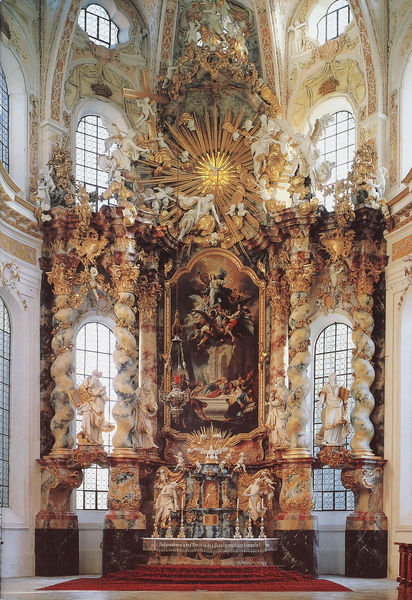
Titel: Hochaltar der Klosterkirche Fürstenfeld
Künstler: Nepomuk Schöpf
Standort: Fürstenfeldbruck, Kloster Fürstenfeld (EU - D - Bayern)
Schlagwörter: gott, weiß, gelb, braun, fenster, hell, marmor, schwarz, säulen, rot, teppich, barock, vorhang, kirche, sonne, gold, engel, kuppel, kerze, stuck, läufer, stufen, foto, buch, kreuz, dom, strahlen, altar, bänke, hochaltar, apsis, baldachin, putten, altarbild, mamor, wendeln